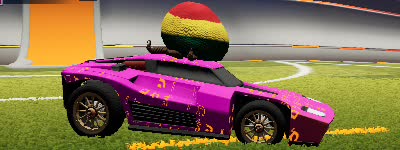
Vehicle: breakout